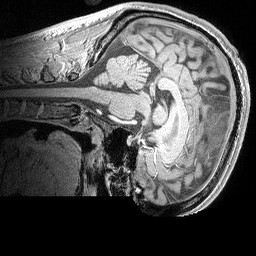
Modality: MP2RAGE
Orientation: sagittal
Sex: male
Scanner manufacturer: siemens
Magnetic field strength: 3 T
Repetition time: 5 s
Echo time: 0.00292 s